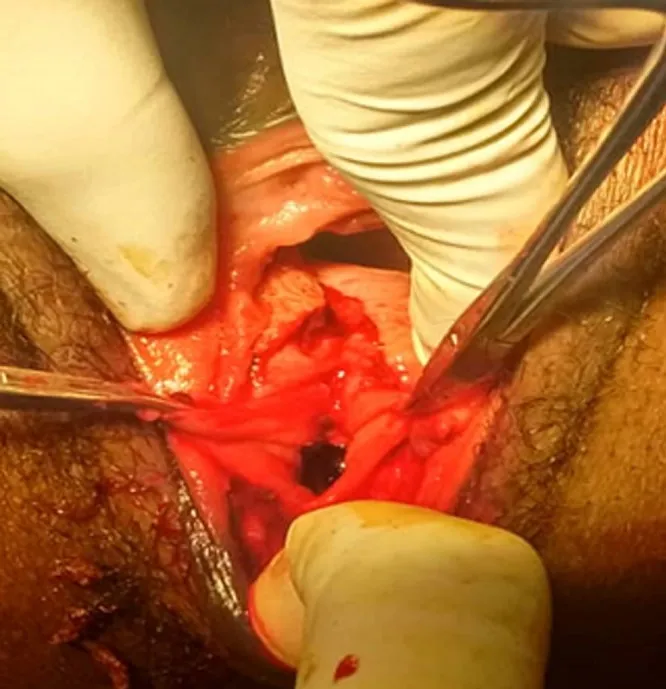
exposure of torn rectal mucosa.
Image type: medical_photograph (other_medical_photograph)